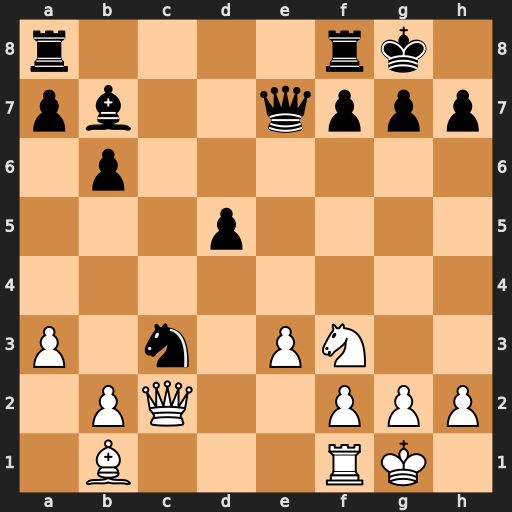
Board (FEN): r4rk1/pb2qppp/1p6/3p4/8/P1n1PN2/1PQ2PPP/1B3RK1
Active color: w
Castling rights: -
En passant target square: -
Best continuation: Qxh7#